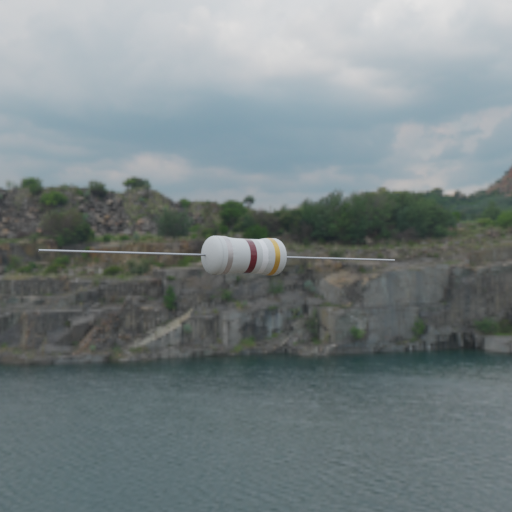
Resistor colour bands (in order): silver, brown, white, gold